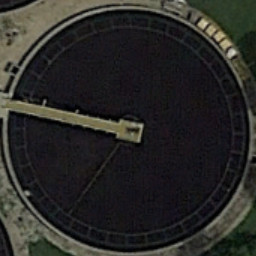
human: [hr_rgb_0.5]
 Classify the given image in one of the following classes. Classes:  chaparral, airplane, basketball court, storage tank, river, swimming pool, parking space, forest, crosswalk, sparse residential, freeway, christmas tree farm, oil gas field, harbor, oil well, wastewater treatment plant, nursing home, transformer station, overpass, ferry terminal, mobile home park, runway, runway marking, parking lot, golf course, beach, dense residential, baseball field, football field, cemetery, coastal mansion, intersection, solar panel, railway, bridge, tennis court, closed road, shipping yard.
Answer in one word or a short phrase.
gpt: wastewater treatment plant